Question: When debugging logging configuration, how do I see what appenders the logger is using and view specific appender's properties? I'm having trouble finding this info by looking at ILog logger in watch window.

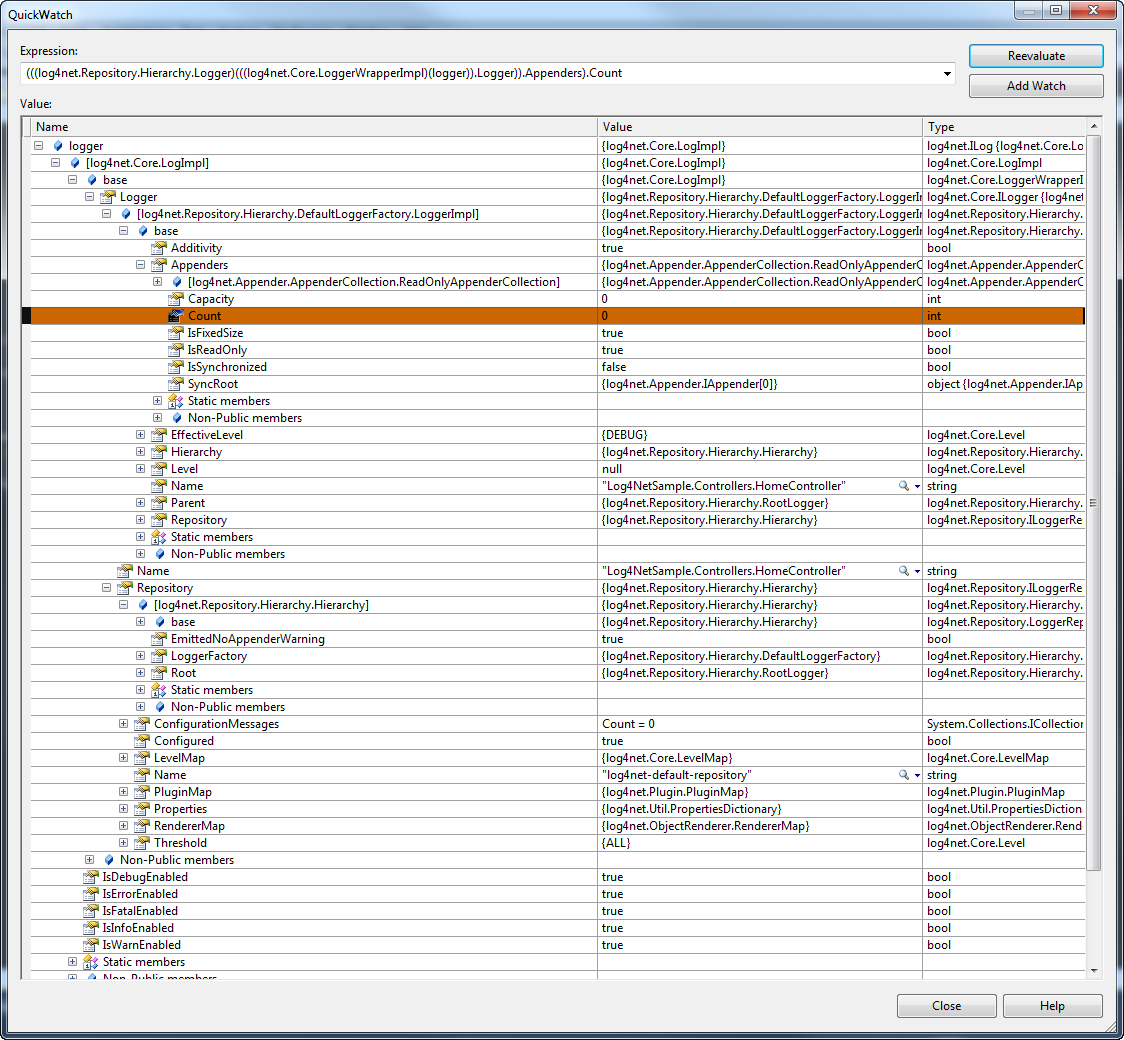
Answer: Perhaps this listing will give you what you need.
'''
LogManager.GetRepository().GetAppenders();
'''
Else, this may be of use to you also.
'''
LogManager.GetLogger(yourLogger.GetType()).Logger.Repository.GetAppenders();
'''